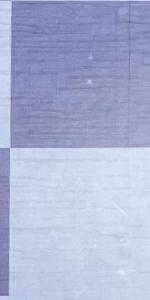
Label: Empty